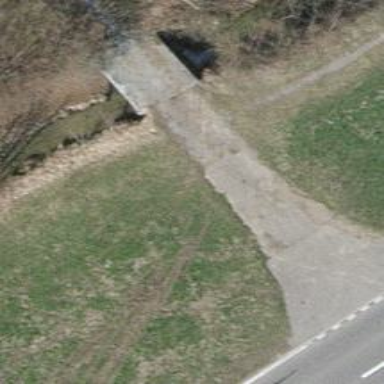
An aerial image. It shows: Compacted track with grade2 surface.